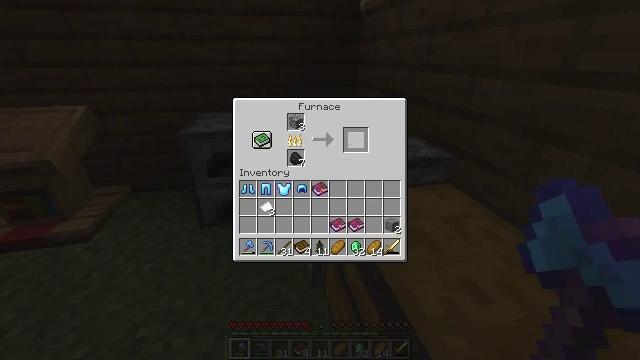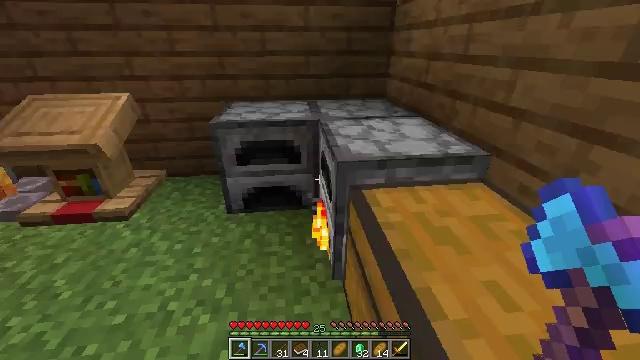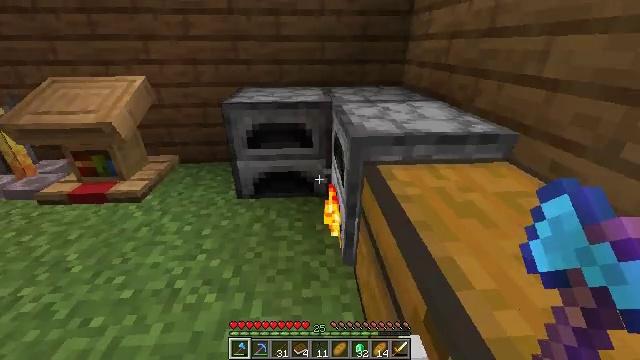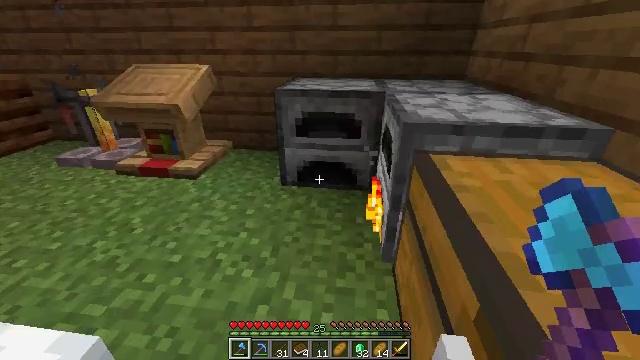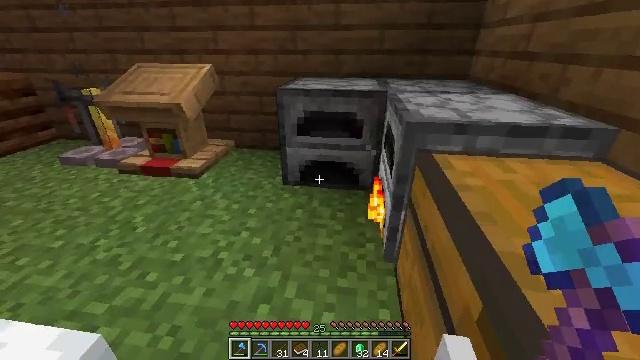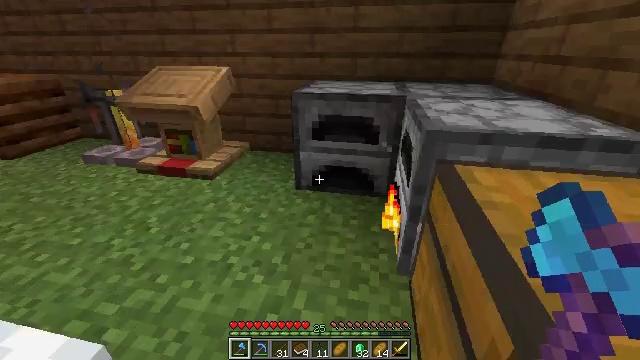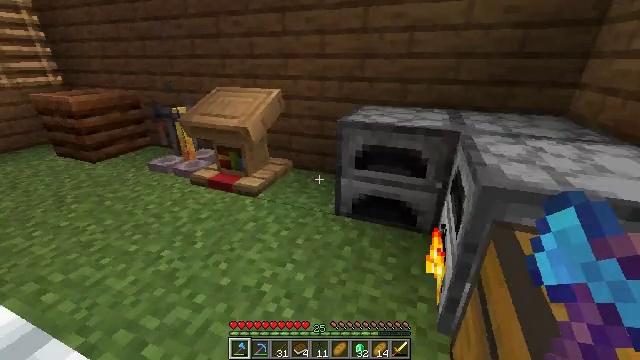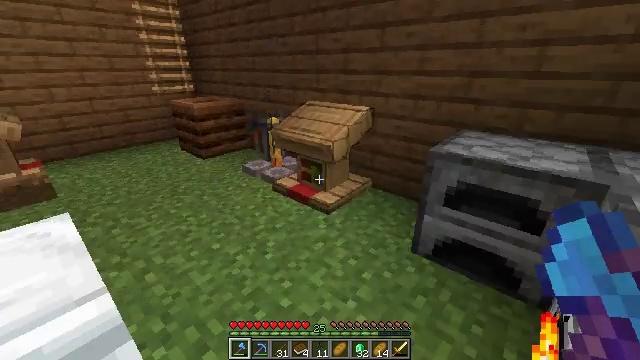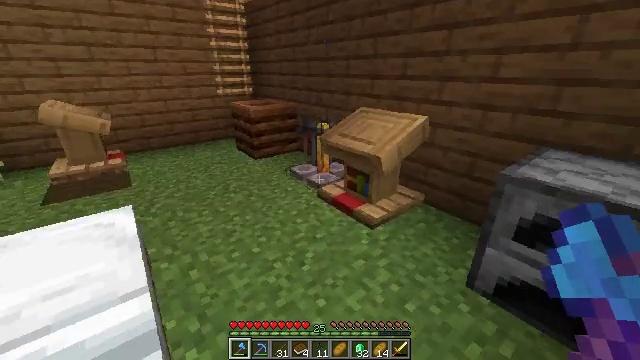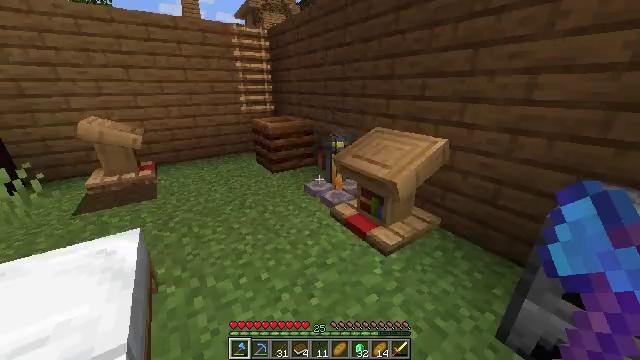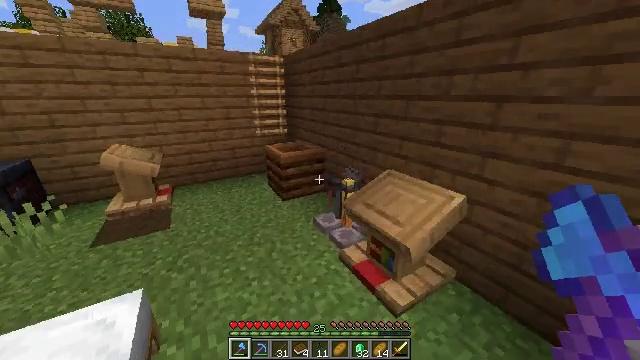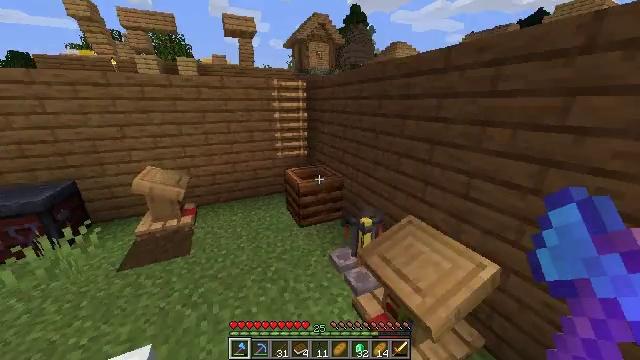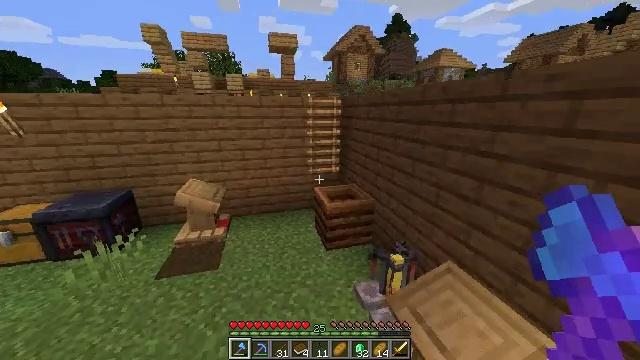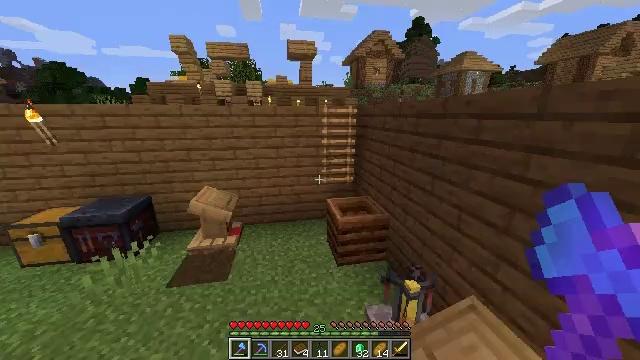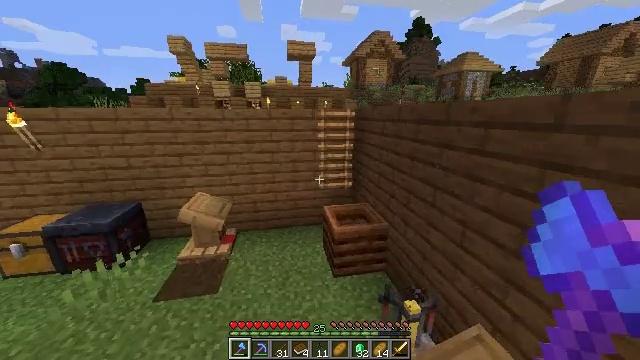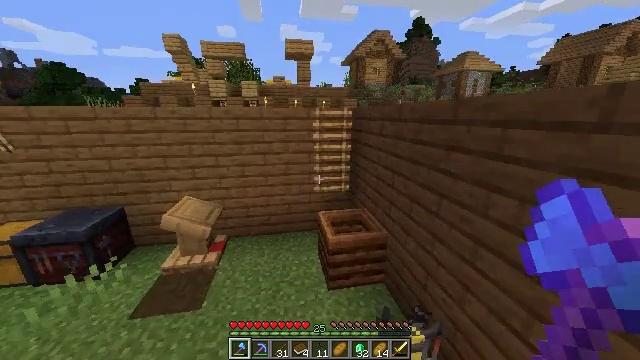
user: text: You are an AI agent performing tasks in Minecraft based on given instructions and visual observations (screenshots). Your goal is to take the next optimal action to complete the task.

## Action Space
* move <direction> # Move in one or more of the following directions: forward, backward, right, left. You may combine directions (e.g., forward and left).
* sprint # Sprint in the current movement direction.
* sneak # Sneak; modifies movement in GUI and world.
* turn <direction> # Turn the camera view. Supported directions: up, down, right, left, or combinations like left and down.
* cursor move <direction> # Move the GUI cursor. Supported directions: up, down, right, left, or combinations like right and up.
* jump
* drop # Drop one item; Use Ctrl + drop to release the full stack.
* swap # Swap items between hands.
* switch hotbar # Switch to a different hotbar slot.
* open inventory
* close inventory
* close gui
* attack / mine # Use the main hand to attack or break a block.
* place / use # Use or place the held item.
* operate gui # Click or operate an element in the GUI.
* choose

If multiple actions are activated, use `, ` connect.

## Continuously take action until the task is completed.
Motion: motion action
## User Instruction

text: Drop a bread.
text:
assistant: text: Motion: sneak, cursor move left and down, open inventory
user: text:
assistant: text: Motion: sneak, turn left, open inventory
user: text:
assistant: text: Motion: sneak, turn left, open inventory
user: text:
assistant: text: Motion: move forward
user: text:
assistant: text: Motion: move forward, turn left
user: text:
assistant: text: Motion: move forward, turn left and up
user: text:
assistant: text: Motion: move forward, sprint, turn left and up
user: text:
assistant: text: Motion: move forward, sprint, turn left
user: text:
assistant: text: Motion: move forward, sprint, turn left and up, jump
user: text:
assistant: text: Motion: move forward, sprint, turn left and up, jump
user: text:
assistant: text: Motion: move forward, sprint, turn left and up, jump
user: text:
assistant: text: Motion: move forward, sprint, turn left and up, jump
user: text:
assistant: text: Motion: move forward, sprint, turn left, jump
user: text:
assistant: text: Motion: move forward, sprint, jump
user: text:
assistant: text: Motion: move forward, sprint, jump
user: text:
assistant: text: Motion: move forward, sprint, jump
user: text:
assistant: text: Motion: move forward, sprint, jump
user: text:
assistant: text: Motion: move forward, sprint, jump
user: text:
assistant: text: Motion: move forward, sprint, jump
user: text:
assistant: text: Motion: move forward, sprint, jump
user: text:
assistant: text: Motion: move forward, sprint, jump
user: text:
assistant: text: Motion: move forward, sprint, jump
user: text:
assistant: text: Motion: move forward, sprint, jump
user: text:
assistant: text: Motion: move forward, sprint, jump
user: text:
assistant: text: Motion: move forward, sprint, jump
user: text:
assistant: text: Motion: move forward, sprint, jump
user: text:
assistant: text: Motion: move forward, sprint, turn left, jump
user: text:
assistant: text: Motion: move forward, sprint, turn left and down, jump
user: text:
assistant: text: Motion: move forward, sprint, turn left, jump
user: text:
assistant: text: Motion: move forward, sprint, jump